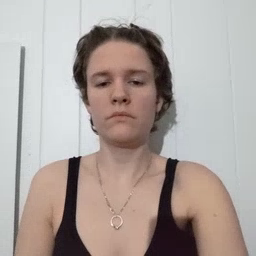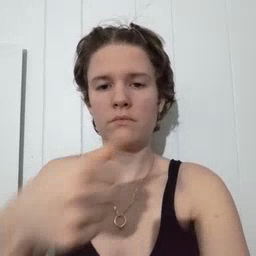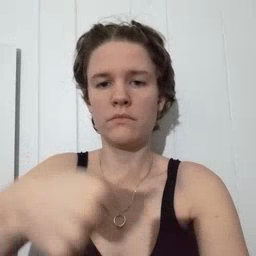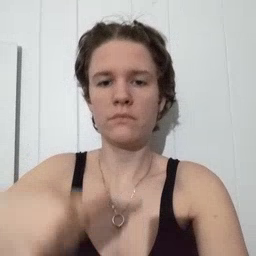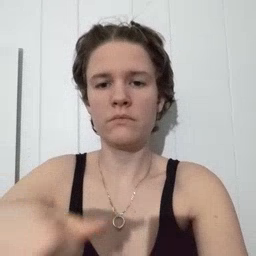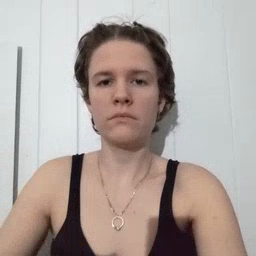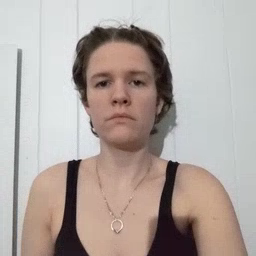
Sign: puzzle